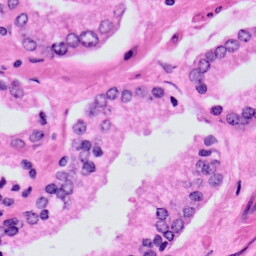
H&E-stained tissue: Prostate